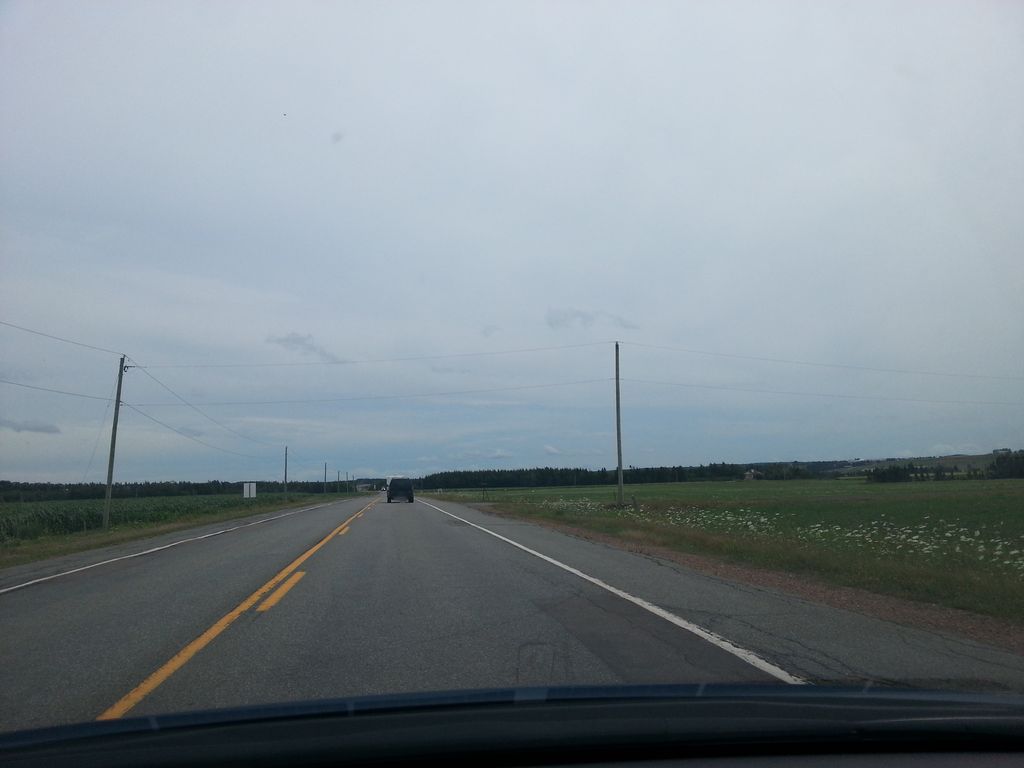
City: charlottetown